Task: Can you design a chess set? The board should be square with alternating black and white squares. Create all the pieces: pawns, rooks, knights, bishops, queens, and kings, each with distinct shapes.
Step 873:
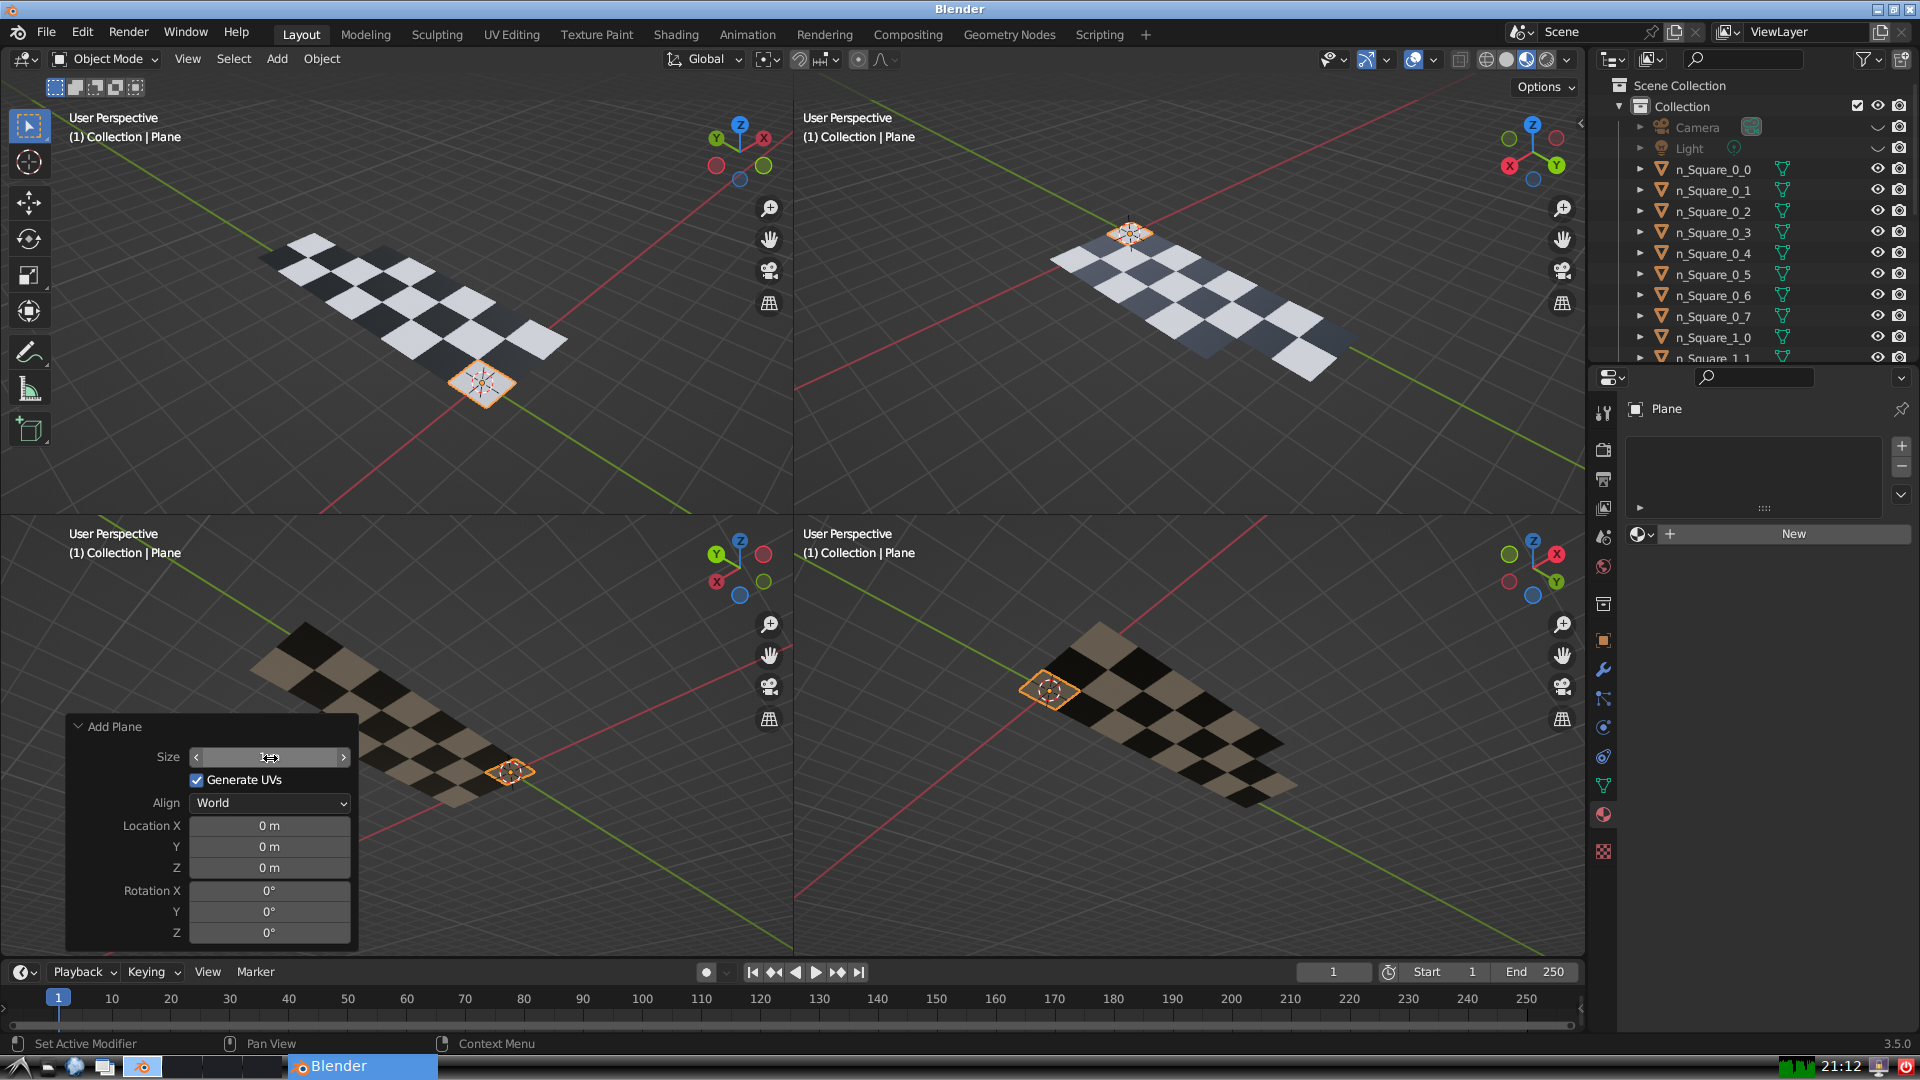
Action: click: no